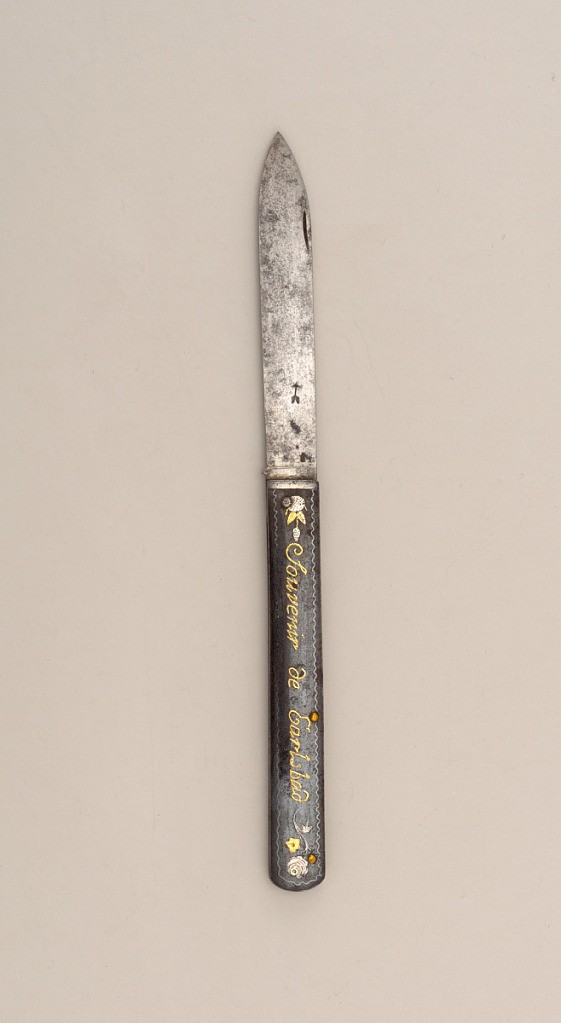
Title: Folding Knife (Part of Traveling Cutlery Set)
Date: ca. 1790–1800
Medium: steel, silver, gold
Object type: knife
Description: Leaf-shaped blade, handle straight-sided with engraved floral decoration with gold inlaid leaves and gold inlay inscription "Souvenir de Carlsbad" on the front side. Blade folds into handle.